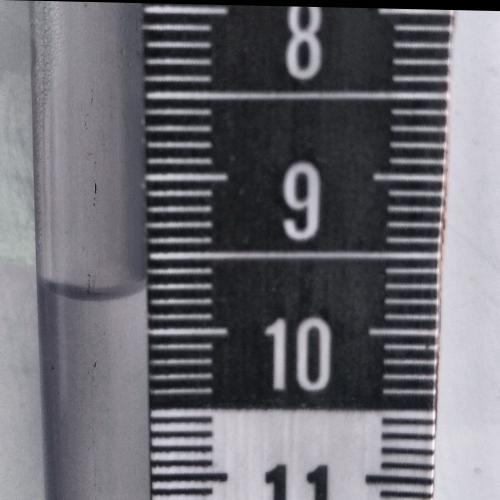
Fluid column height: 9.7 cm